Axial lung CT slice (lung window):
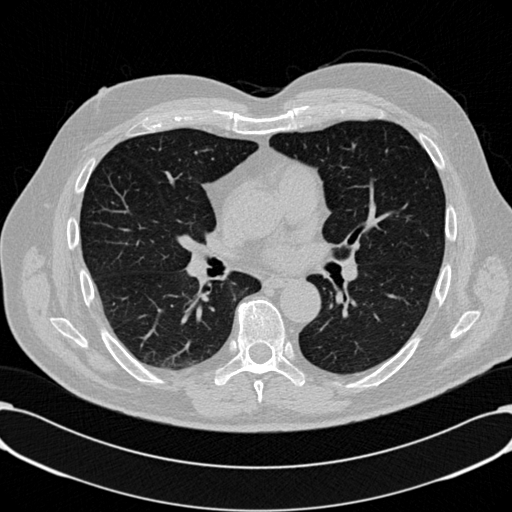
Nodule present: no